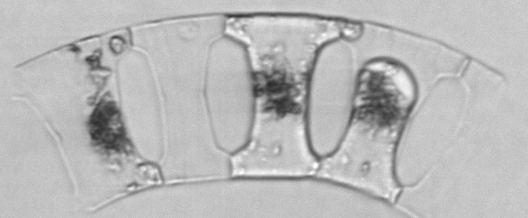
Label: Eucampia